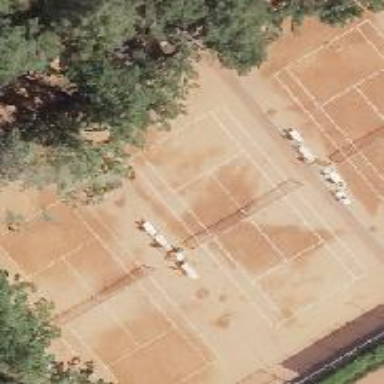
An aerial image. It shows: Tennis court on the leisure land pitch.